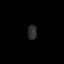
Tissue: lung
Cell type: Endothelial cells
Senescence score: 0.237
Nuclear area (px): 138
Mean DAPI intensity: 44.319